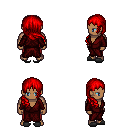
a pixel art fantasy rpg character, male body template, human, dark skin, red robe, red pants, red right-swept hairstyle, gray slippers, four views (front, back, left, right), 2x2 character sprite sheet, small pixel art, hard edges, no anti-aliasing